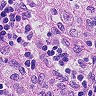
Metastatic tissue present: no